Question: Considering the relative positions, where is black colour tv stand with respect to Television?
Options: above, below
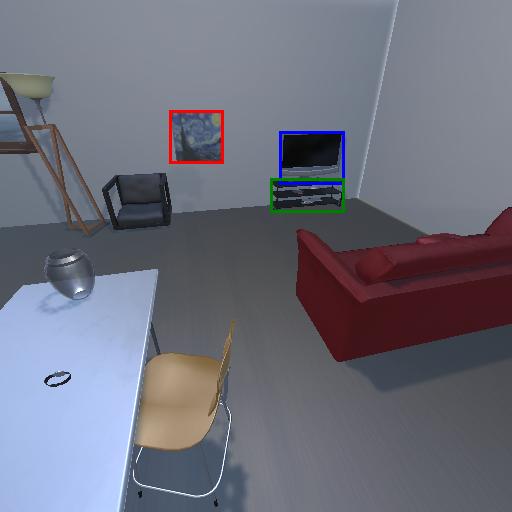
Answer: above